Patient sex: M
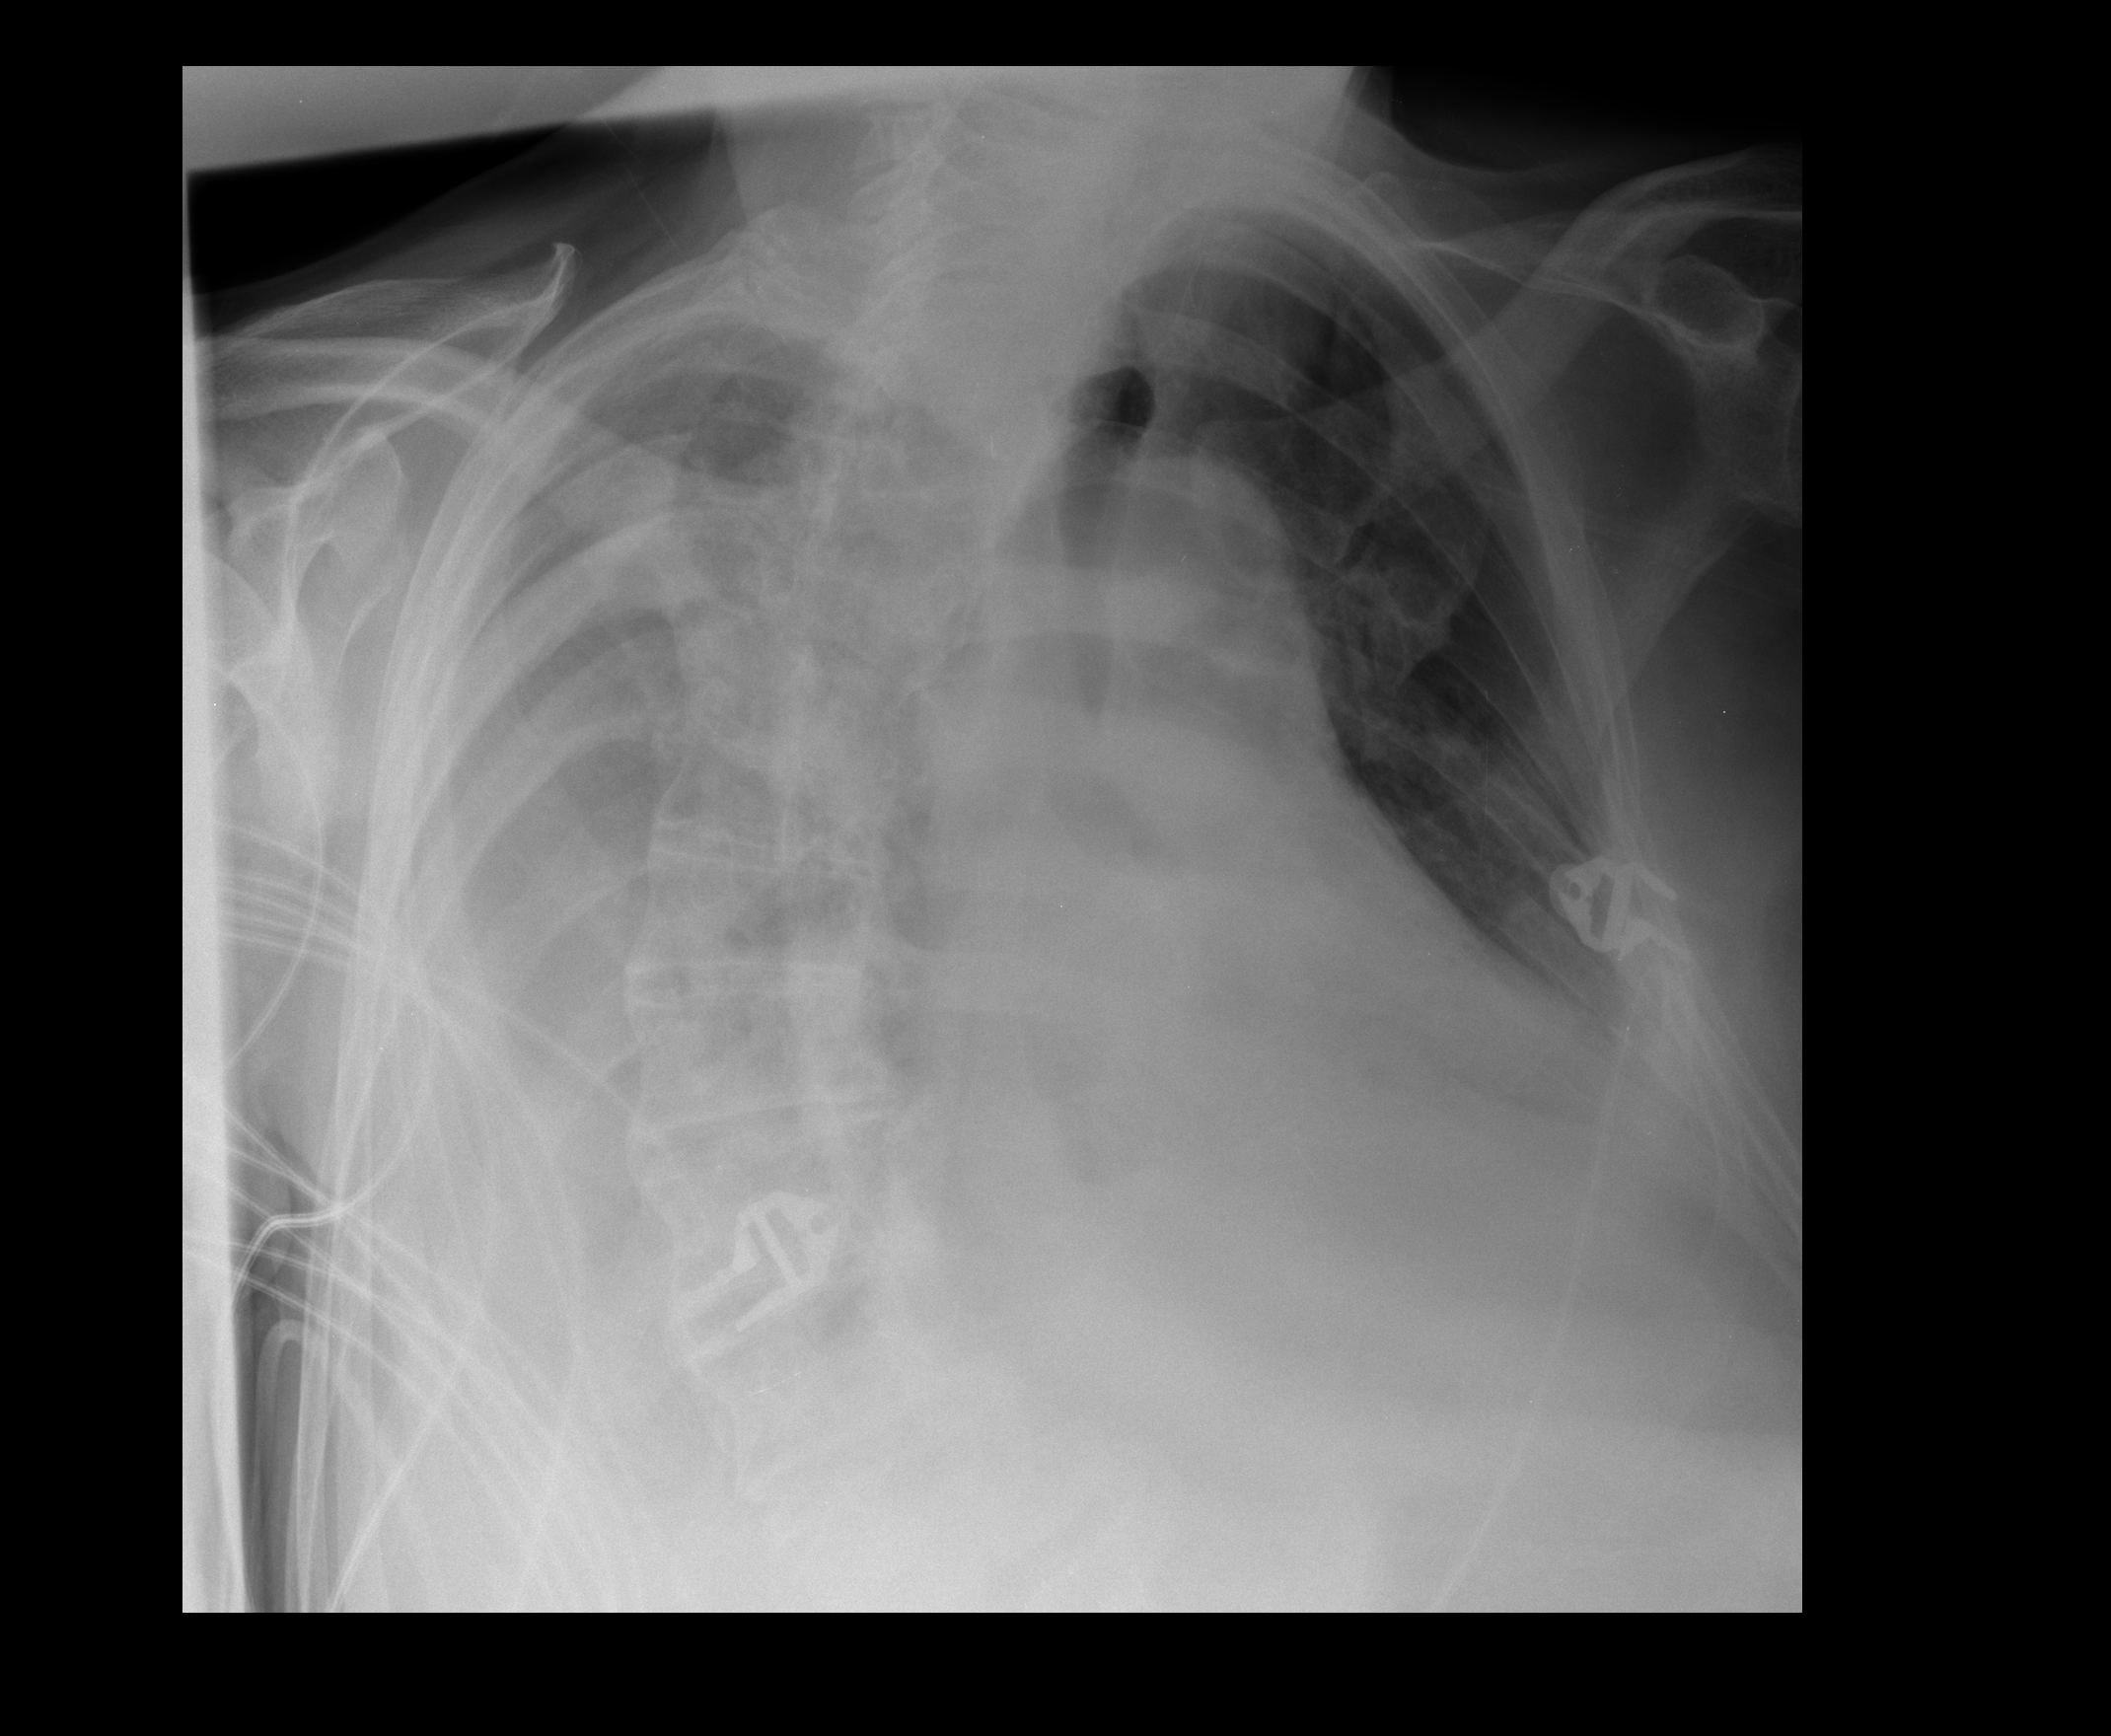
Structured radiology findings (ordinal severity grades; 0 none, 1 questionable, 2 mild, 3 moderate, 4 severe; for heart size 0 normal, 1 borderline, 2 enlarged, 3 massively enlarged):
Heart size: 0
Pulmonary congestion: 0
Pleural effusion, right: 3
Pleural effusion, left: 2
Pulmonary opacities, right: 1
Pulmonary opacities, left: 0
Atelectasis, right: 2
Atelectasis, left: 0